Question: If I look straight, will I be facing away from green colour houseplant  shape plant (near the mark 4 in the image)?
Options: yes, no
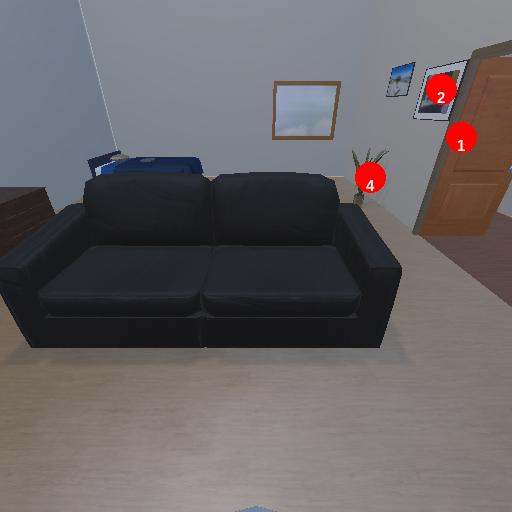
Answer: yes